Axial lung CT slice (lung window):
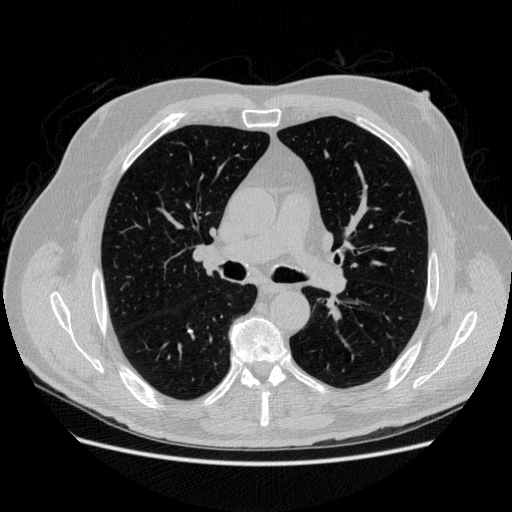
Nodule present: yes
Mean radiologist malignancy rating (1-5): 1